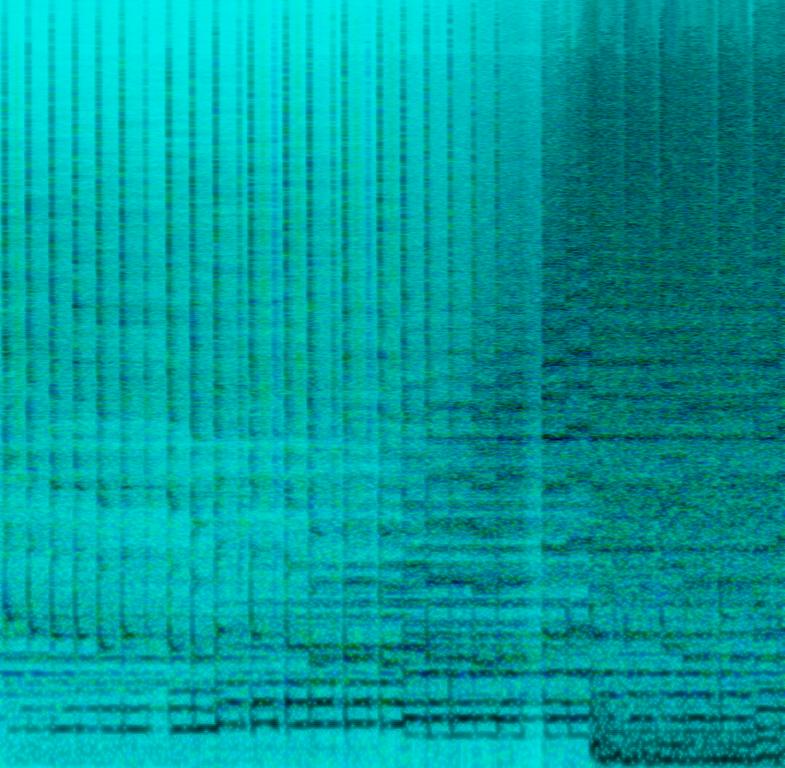
A synthesizer pluck sounds in playing a melody while a synthesizer pad rises from the background as a filter opens and reveals the full force of the synthesizer pad along with a synthetic bass underlining the rise. This song may be playing in a techno club.